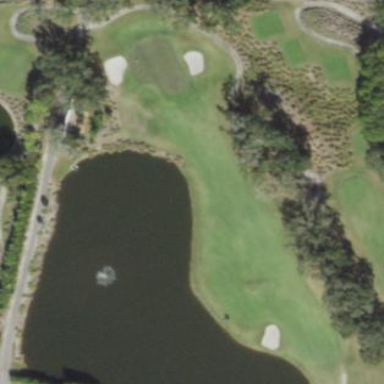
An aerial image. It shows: Golf fairway surrounded by grass.